Question: Sorry but that is just about it
>

> > I would like to split php.ini file into chunks of ini files
'''
PHPIniDir
'''
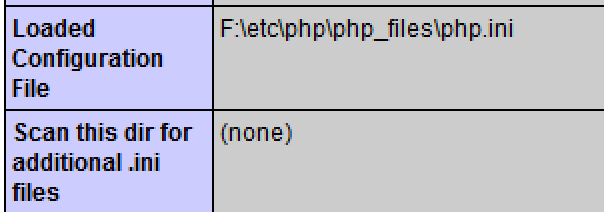
Answer: Split your php.ini as you wish, save it to some directory, then add to Apache config file:
'''
SetEnv PHP_INI_SCAN_DIR d:\customdir
'''
then, Apache will scan for all 'ini' files in the directory 'd:\customdir' and use them.
Or try 'php_value include_path "d:\custom"' in your '.htaccess'.